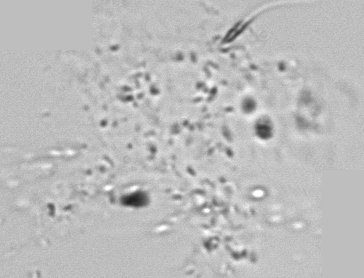
Label: Phaeocystis_debris